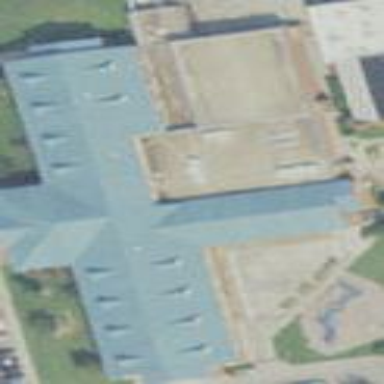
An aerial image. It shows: School building.